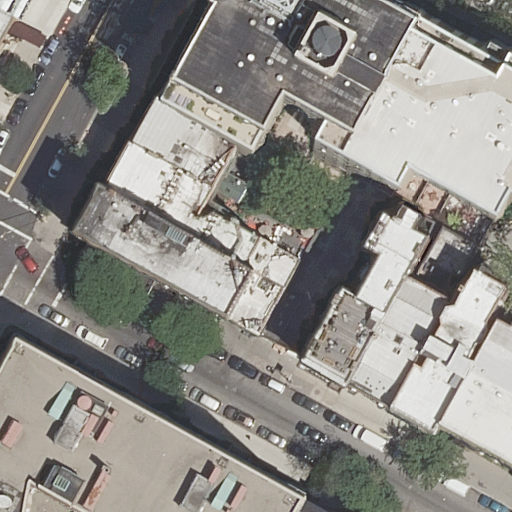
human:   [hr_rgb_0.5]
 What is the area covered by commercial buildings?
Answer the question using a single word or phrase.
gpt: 0m2

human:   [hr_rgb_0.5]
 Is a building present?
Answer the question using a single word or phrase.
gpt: yes

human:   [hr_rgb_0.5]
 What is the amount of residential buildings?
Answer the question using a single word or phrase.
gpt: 11

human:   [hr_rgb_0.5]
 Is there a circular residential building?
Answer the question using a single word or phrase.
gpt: no

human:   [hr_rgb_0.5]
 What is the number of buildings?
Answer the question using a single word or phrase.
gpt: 12

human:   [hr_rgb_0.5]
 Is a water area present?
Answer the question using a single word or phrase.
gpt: no

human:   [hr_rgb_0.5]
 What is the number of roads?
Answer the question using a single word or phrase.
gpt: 2

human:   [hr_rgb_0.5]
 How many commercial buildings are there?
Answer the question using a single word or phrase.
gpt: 0

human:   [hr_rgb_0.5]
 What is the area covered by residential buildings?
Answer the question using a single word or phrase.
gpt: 4803m2

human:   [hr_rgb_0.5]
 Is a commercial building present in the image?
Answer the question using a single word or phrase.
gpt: no

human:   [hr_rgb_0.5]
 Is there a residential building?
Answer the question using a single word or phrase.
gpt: yes

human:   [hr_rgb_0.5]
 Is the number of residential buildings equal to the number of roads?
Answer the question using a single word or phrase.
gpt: no

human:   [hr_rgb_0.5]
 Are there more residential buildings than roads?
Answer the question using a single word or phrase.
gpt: yes

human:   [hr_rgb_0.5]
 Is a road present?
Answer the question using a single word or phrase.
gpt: yes

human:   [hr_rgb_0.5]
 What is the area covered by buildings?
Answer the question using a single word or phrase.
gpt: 5024m2

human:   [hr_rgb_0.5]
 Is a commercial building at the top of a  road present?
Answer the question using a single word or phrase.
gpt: no

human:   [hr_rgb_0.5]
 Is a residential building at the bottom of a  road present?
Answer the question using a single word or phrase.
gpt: yes

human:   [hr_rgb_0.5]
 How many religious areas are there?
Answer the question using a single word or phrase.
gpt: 0

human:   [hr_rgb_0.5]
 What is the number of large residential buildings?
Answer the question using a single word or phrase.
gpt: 2

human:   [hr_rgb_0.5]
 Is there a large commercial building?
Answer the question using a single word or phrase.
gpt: no

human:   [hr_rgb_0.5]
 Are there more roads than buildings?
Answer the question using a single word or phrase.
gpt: no

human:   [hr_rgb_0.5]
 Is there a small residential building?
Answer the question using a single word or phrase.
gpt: yes

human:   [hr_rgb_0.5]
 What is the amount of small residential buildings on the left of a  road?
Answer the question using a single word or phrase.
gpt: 1

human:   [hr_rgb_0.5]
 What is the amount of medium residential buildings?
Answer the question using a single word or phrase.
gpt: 7

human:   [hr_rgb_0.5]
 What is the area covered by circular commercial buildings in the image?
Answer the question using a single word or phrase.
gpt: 0m2

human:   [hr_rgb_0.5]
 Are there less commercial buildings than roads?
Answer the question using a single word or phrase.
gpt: yes

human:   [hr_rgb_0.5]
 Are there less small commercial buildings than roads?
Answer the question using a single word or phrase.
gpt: yes

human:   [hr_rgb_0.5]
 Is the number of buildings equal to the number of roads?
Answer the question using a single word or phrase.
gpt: no

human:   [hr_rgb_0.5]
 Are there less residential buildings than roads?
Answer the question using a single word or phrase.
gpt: no

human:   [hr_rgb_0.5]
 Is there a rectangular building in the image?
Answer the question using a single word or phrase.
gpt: yes

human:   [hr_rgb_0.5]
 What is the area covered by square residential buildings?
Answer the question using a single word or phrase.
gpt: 0m2

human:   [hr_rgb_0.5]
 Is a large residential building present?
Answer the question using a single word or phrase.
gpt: yes

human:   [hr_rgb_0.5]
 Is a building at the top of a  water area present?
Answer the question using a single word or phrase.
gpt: no

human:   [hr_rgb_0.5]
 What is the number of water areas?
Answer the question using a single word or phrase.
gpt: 0

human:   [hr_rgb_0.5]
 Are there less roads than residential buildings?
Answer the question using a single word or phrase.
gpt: yes

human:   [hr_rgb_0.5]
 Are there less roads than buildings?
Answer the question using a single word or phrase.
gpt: yes

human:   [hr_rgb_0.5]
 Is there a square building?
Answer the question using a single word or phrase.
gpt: no

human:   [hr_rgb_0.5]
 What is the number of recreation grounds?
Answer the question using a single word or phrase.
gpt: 0

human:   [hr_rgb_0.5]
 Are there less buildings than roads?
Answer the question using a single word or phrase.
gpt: no

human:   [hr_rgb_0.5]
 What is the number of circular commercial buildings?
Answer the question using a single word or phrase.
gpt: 0

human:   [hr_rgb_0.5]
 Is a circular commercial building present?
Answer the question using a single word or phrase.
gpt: no

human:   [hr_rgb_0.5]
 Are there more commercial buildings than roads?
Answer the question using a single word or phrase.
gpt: no

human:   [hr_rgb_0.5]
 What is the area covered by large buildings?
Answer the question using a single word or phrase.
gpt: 2621m2

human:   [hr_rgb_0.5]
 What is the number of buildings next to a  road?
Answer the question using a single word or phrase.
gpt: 12

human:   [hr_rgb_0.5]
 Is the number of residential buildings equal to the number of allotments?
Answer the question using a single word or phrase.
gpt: no

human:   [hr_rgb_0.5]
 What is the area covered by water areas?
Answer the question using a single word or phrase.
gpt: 0m2

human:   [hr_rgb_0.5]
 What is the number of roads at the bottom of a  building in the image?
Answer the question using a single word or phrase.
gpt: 1

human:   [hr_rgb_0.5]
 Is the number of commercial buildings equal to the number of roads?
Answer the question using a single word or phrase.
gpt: no

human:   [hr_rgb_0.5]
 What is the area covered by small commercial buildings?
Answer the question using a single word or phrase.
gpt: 0m2

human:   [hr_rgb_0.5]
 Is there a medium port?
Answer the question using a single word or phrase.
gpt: no

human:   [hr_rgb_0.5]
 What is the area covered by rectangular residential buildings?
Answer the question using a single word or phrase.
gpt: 693m2

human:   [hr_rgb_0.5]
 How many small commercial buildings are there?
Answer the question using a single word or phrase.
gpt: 0

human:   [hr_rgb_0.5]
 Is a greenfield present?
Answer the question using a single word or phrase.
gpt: no

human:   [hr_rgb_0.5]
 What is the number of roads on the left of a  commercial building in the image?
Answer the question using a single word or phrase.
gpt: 0

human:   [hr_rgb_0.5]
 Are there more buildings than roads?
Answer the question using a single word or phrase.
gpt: yes

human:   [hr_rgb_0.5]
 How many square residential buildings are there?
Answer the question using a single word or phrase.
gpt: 0

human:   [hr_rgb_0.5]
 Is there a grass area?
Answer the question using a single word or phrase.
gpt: no

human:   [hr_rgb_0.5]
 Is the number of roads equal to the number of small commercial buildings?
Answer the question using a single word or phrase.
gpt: no

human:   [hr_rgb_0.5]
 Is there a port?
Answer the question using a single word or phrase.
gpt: no

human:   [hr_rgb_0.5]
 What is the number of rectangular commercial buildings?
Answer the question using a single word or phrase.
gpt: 0

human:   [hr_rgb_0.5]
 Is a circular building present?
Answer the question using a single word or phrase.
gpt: no

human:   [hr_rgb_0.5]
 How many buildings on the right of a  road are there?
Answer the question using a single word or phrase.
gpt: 9

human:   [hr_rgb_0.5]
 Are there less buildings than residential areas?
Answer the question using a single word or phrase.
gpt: no

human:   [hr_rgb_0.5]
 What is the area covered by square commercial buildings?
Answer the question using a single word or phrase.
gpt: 0m2